Question: I'm developing an enhancement extension for a website. I use CKEditor to add a WYSIWYG editor to the forums.
However, I've noticed that CKEditor only loads after every resource (body onload) has loaded (body onload). Most people in the forums use 5MB+ GIFs, so this really affects the load time.

Since all the javascript files are in the extension, file sizes aren't the problem. I'm not using jQuery either.
Is it possible to alter CKEditor or something so it runs only when the DOM is loaded?
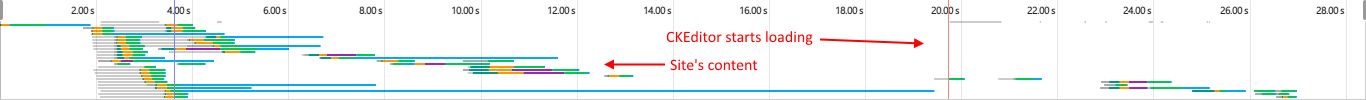
Answer: As @Reinmar suggested, I've used 'CKEDITOR.replace()' and now I can load it before body onload.
'''
CKEDITOR.replace("id");
'''